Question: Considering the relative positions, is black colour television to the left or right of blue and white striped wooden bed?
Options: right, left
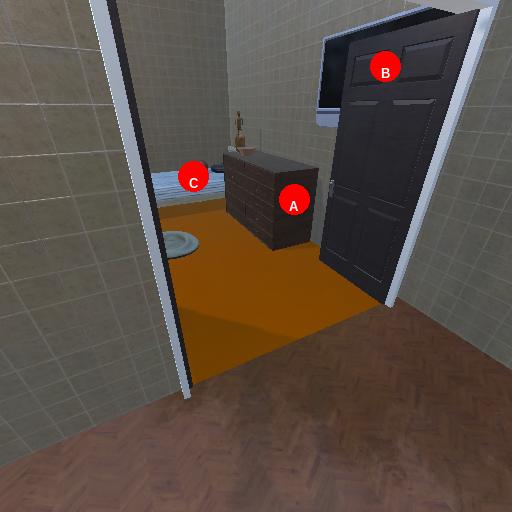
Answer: right